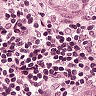
Metastatic tissue present: yes